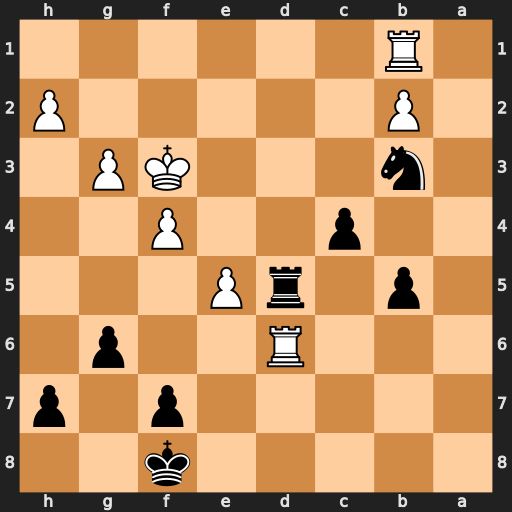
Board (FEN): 5k2/5p1p/3R2p1/1p1rP3/2p2P2/1n3KP1/1P5P/1R6
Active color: b
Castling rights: -
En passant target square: -
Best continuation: Rxd6 exd6 Nd2+ Ke3 Nxb1